Interaction volume radius: 5 \u00c5
Interaction volume height: 20 \u00c5
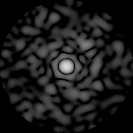
Disorder parameter: 0.8671